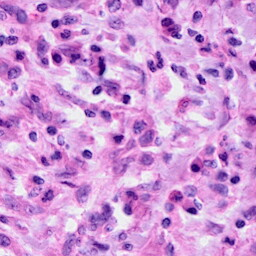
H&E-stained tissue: Cervix